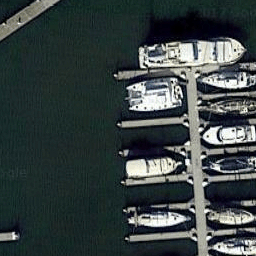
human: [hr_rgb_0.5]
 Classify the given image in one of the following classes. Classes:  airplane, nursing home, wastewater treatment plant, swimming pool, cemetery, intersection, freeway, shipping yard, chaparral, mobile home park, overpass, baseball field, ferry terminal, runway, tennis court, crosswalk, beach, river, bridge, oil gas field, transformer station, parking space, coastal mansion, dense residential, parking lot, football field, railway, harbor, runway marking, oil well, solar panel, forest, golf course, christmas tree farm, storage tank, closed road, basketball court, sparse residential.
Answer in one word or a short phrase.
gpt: harbor